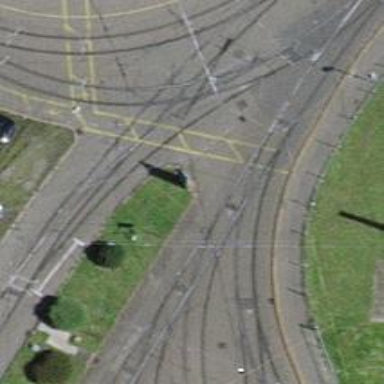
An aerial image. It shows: Tram railway with electrified contact lines passing through service yard with single track.